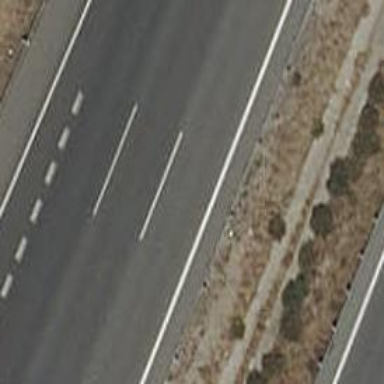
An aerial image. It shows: Asphalt motorway.